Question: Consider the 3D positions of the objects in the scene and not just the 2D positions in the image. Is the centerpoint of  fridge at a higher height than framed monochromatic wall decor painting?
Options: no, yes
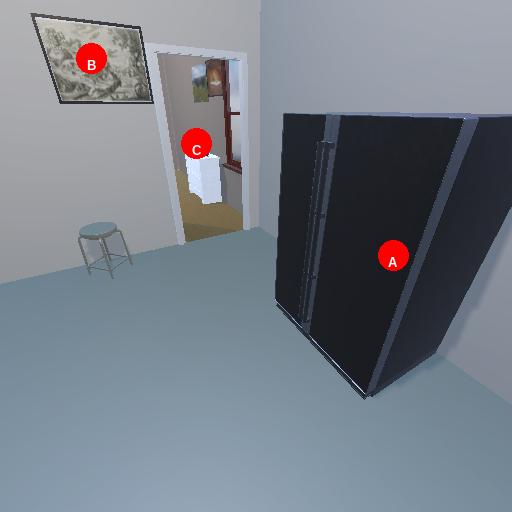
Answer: no